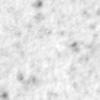
Label: no_change